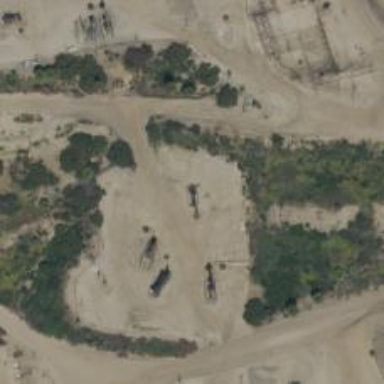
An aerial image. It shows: Petroleum well.